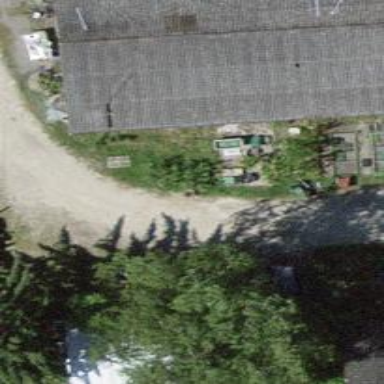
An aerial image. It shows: Farm shop.